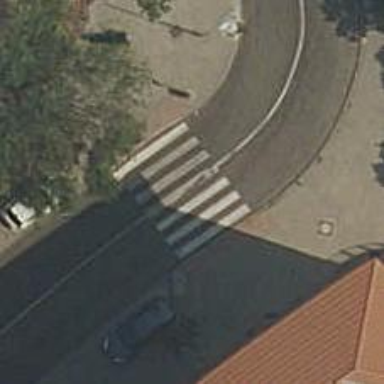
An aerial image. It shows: Zebra crossing on the road.